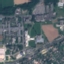
Label: Industrial